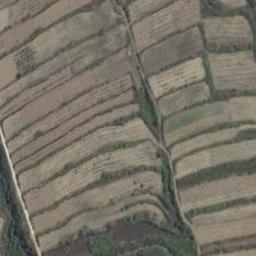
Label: terrace